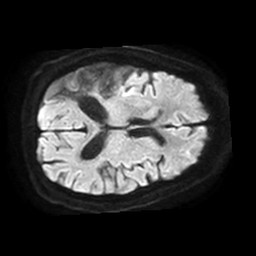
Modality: TRACE
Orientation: axial
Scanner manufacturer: philips
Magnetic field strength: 1.5 T
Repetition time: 3.395 s
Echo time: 0.06922 s